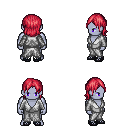
a pixel art fantasy rpg character, male body template, dark elf, purple skin, white robe, red pants, ruby red long bangs hairstyle, ghillies, four views (front, back, left, right), 2x2 character sprite sheet, small pixel art, hard edges, no anti-aliasing